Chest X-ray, PA view. Patient: 33 years old, sex F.
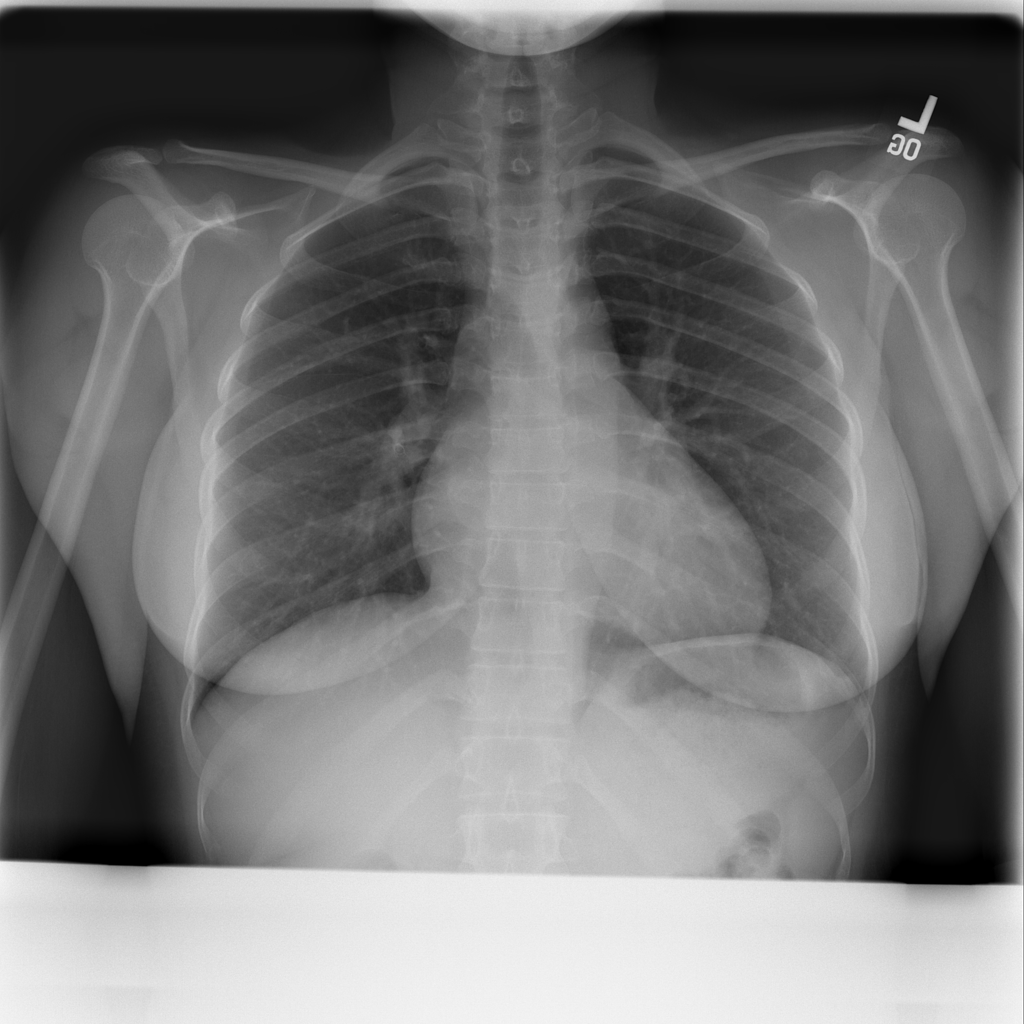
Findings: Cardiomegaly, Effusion